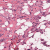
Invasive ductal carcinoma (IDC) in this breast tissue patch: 1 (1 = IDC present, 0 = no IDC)